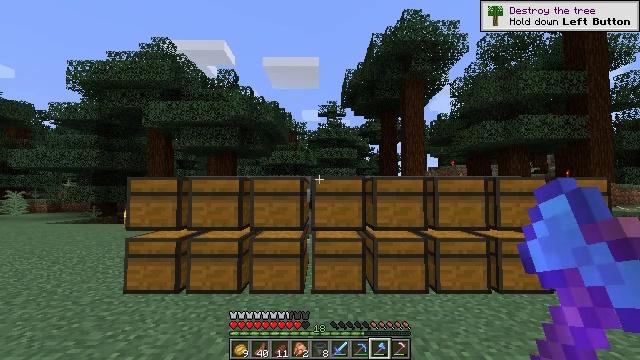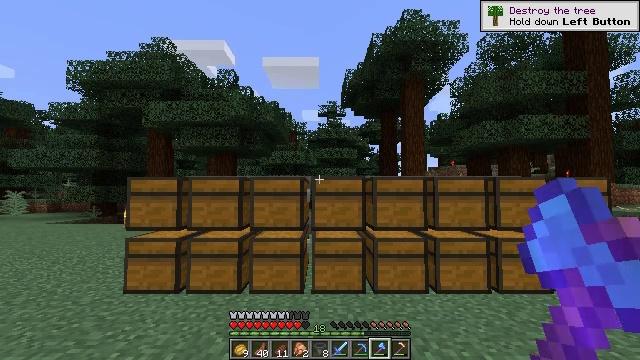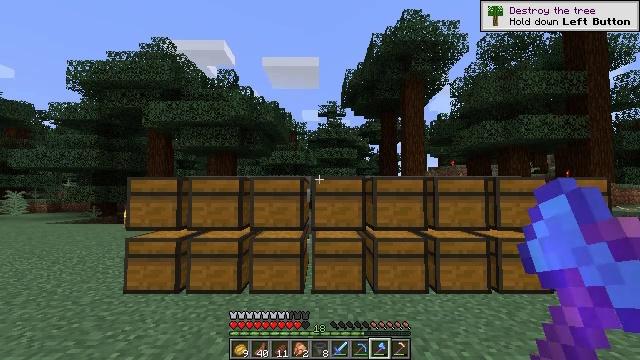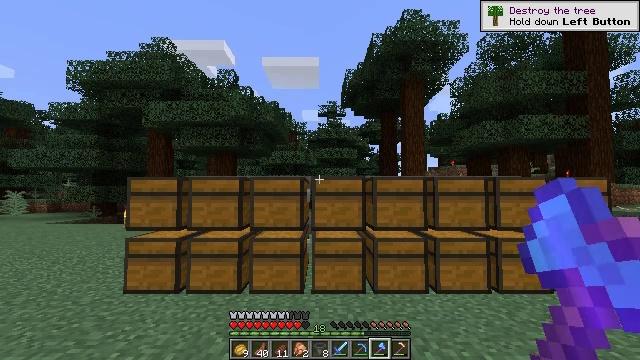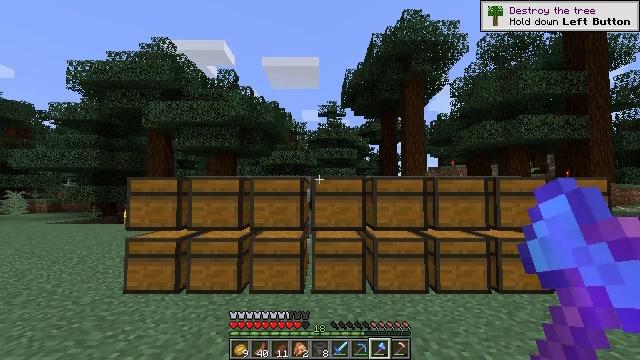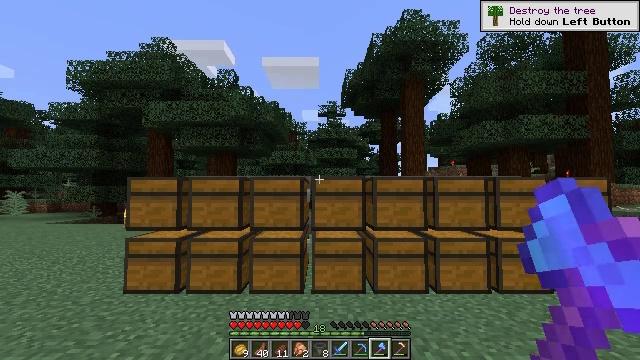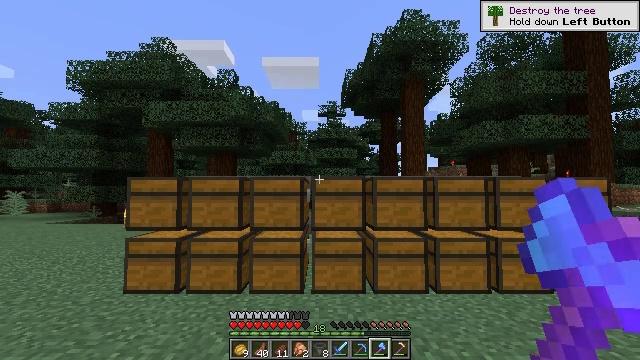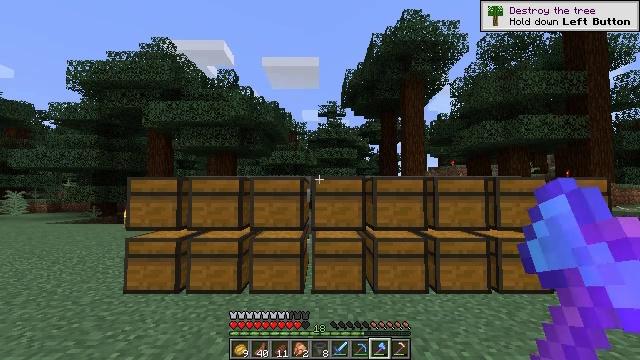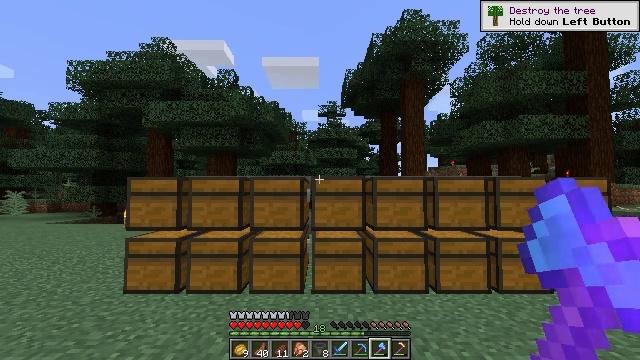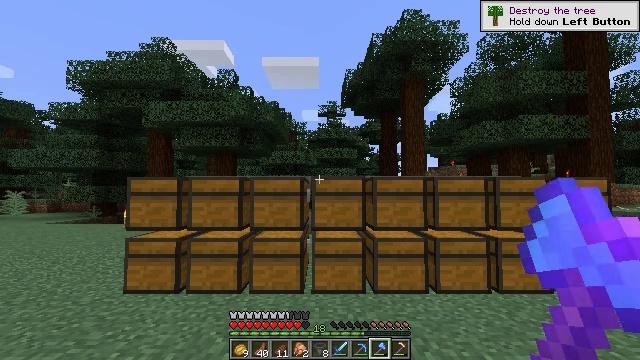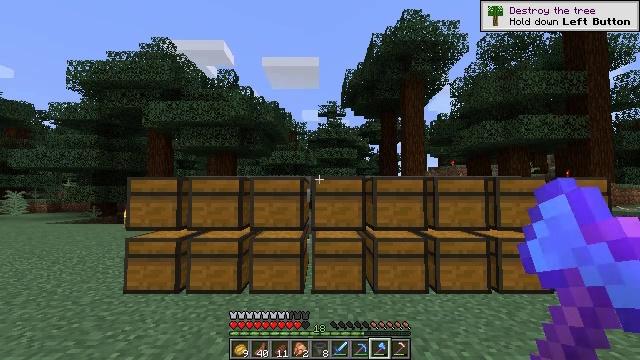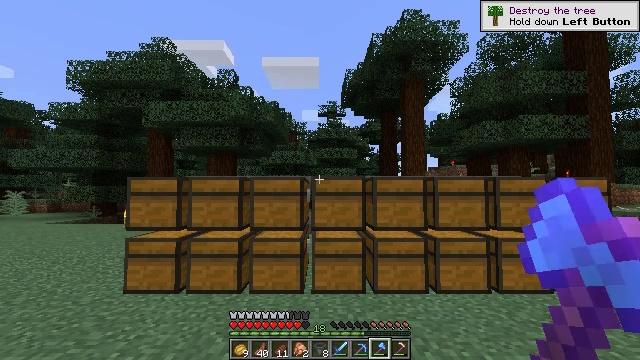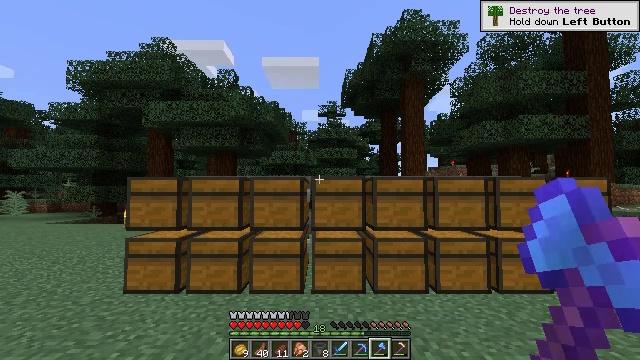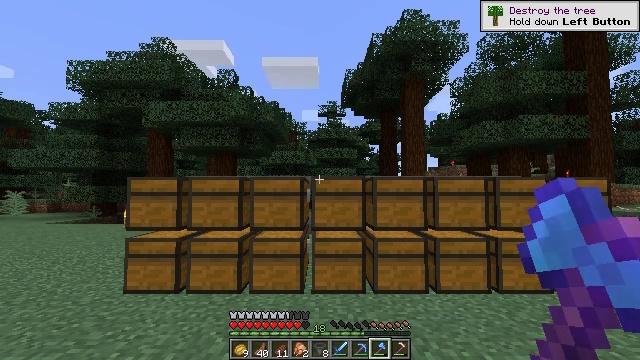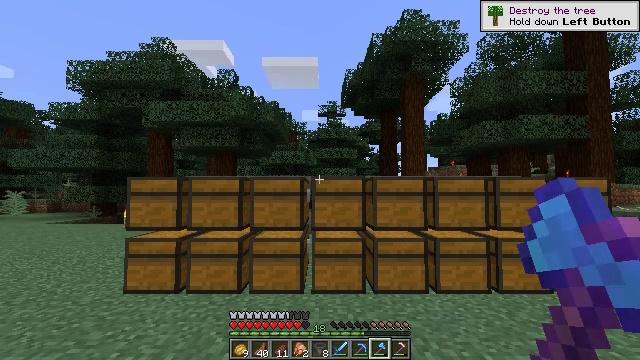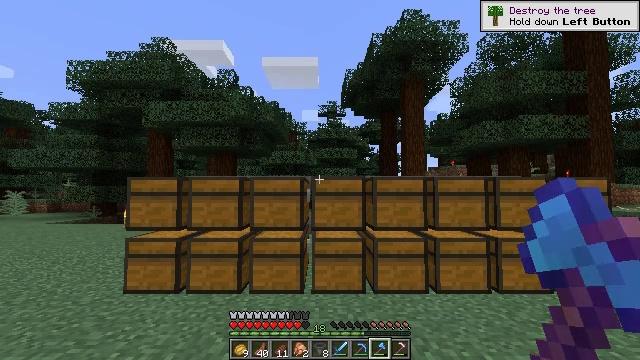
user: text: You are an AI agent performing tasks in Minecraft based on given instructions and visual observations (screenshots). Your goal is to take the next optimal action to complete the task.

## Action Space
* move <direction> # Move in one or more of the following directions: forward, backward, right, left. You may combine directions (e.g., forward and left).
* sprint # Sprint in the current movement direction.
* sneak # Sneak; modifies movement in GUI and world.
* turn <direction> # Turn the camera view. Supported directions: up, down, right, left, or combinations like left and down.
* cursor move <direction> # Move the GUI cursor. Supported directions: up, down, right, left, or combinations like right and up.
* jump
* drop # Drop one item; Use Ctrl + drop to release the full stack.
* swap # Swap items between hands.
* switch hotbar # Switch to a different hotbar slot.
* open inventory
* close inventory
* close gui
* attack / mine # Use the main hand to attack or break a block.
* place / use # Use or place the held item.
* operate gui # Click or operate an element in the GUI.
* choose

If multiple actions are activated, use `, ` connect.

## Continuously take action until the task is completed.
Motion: motion action
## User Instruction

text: Collect the large fern.
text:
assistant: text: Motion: no_op
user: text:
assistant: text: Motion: no_op
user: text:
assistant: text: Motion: no_op
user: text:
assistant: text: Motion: no_op
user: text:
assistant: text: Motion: no_op
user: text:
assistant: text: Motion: no_op
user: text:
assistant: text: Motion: no_op
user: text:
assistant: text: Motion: no_op
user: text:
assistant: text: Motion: no_op
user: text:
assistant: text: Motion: no_op
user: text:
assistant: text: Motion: no_op
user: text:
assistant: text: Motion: no_op
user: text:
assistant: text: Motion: no_op
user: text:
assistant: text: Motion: no_op
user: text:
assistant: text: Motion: no_op
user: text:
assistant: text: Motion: no_op
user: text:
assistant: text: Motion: no_op
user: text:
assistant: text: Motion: no_op
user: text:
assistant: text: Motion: no_op
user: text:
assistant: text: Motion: no_op
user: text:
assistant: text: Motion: no_op
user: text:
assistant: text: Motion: no_op
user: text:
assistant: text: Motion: no_op
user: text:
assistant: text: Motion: no_op
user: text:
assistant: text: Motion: no_op
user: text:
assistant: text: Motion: no_op
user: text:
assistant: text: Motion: no_op
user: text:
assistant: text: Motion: no_op
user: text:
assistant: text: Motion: no_op
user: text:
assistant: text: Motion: no_op